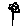
Label: flower